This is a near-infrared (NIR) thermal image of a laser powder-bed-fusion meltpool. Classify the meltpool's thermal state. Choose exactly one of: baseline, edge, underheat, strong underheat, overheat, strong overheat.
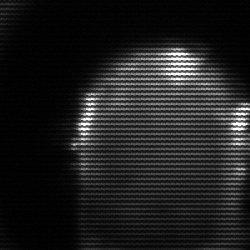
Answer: baseline